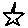
Label: star